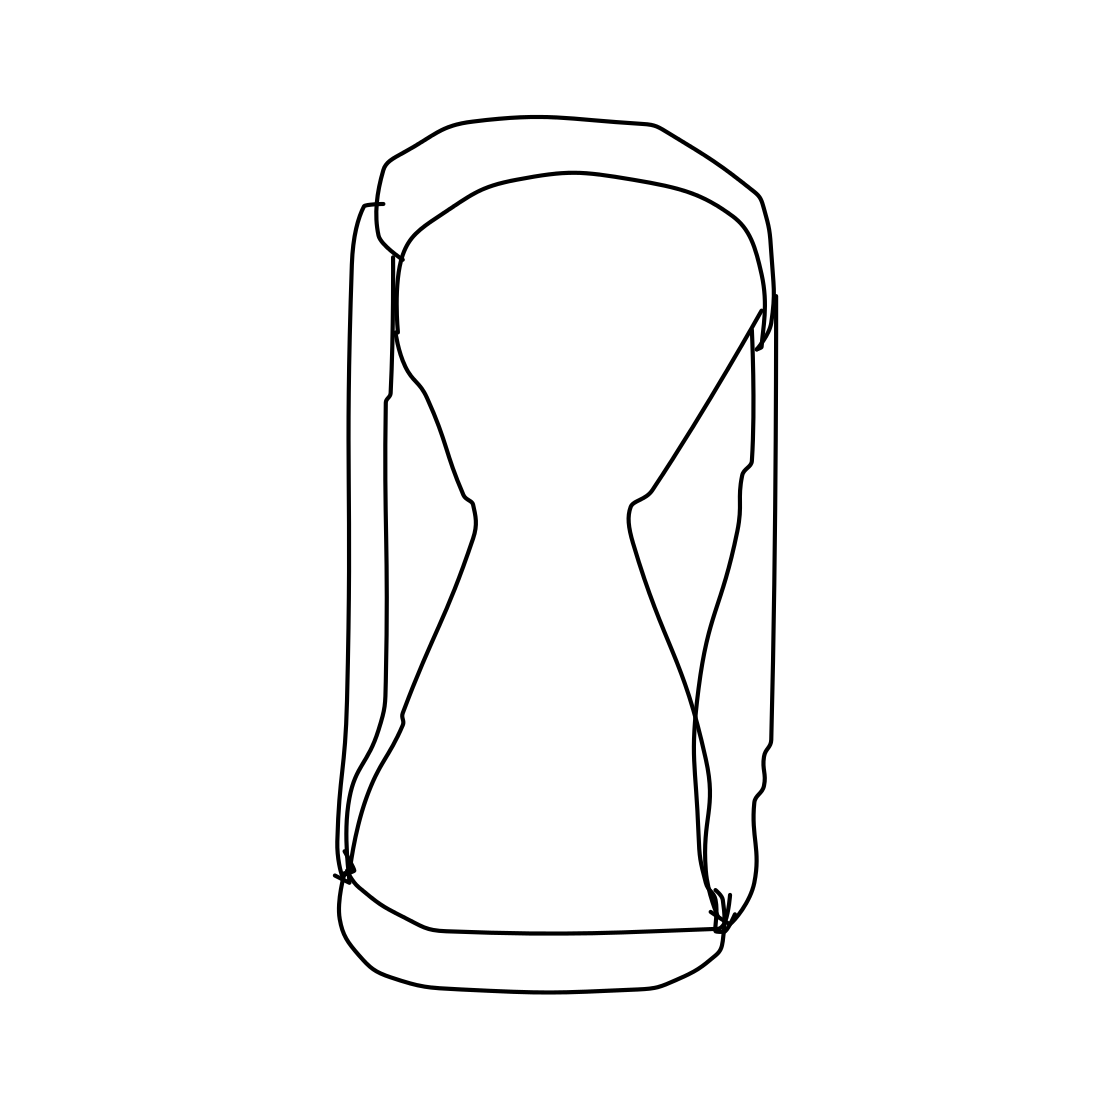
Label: hourglass